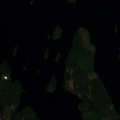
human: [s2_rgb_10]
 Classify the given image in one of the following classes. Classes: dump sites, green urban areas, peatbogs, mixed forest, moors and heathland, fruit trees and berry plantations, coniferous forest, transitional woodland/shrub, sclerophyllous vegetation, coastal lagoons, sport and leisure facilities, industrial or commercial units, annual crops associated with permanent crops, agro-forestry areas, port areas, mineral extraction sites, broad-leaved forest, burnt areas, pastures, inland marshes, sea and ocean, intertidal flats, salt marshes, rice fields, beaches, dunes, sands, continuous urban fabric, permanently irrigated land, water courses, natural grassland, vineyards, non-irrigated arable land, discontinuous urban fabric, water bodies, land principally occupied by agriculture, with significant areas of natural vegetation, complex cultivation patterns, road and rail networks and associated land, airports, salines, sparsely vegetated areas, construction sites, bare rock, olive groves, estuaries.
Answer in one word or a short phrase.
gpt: mixed forest, water bodies